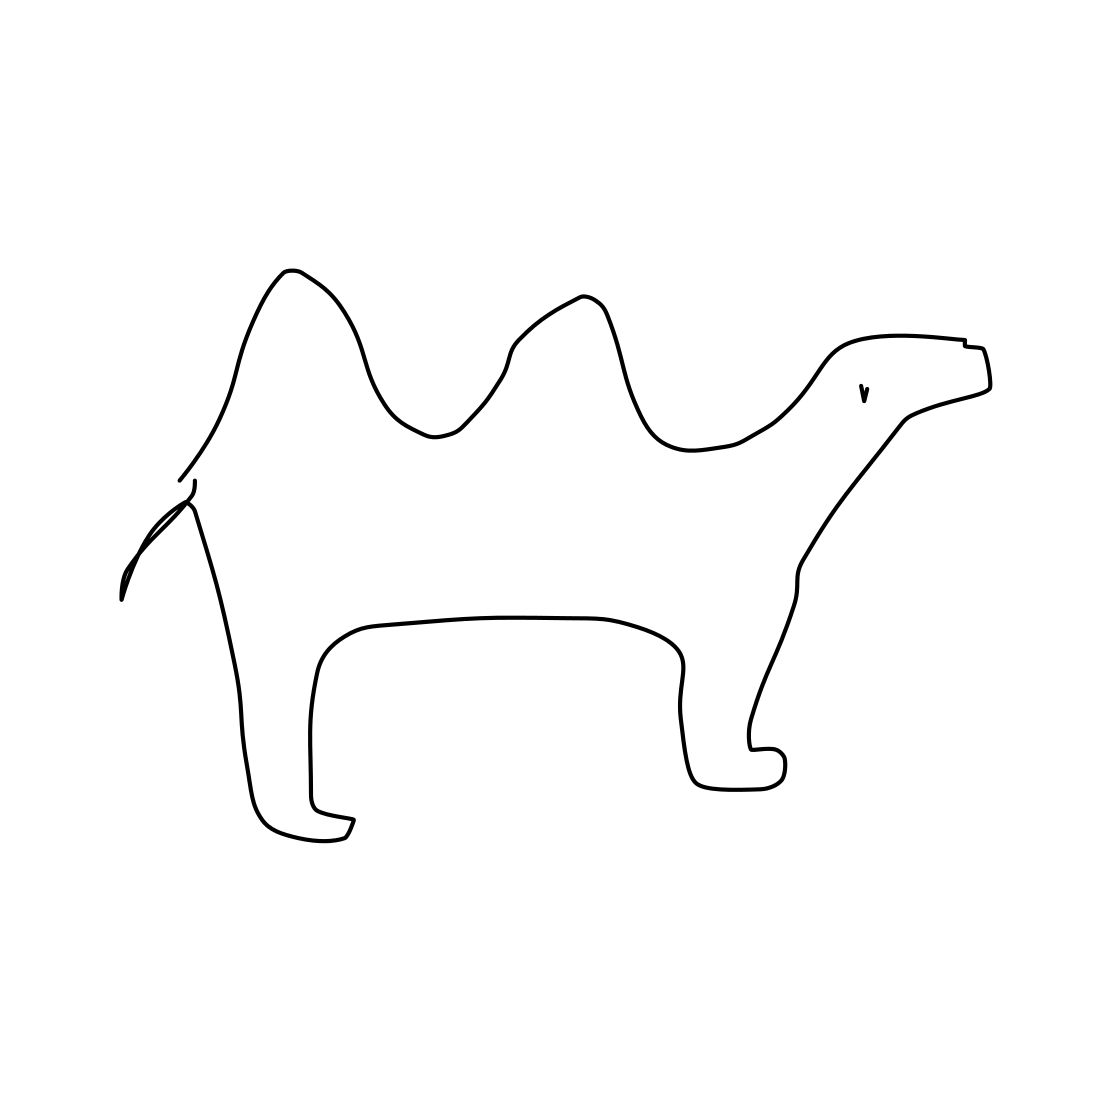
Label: camel